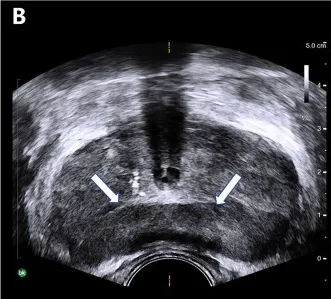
A 68-year-old man with elevated prostate-specific antigen (PSA). And a hypoechoic nodule (arrows) at 3-8 o'clock in the peripheral zone.
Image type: radiology (ultrasound)